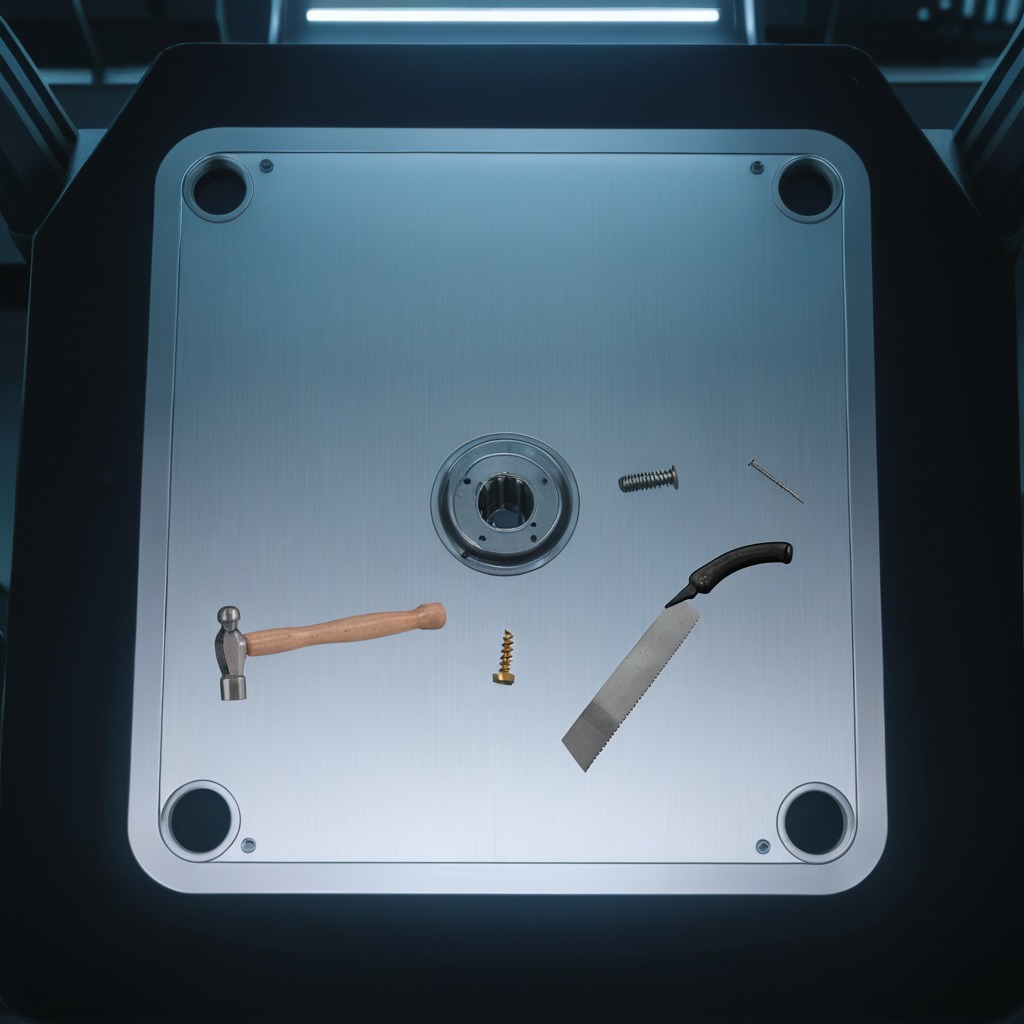
A metal machine screw, a hammer, an iron nail, a coiled metal spring, and a handheld metal saw are lying on the metal table.